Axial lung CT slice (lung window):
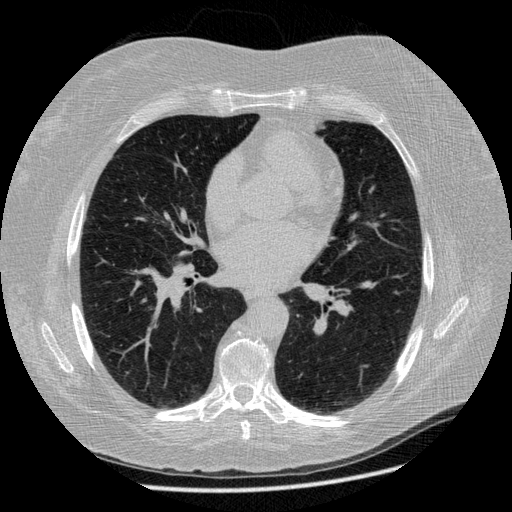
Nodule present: no